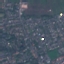
Label: Residential